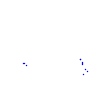
Particle: pion